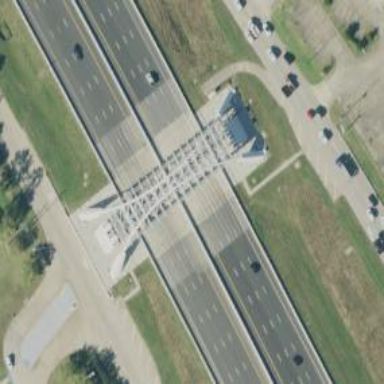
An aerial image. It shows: Toll gantry on the road.